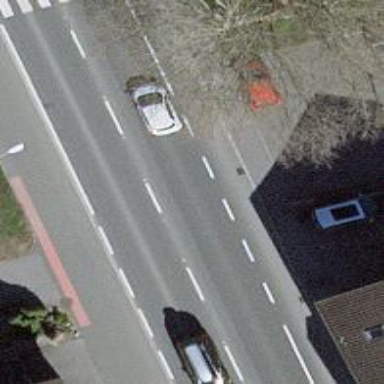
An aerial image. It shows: Primary road with asphalt surface. There are sidewalks on both sides and cycle track on the left.